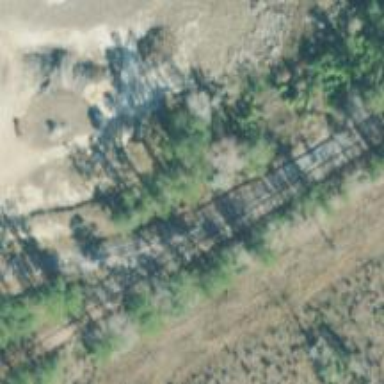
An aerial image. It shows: Railway track.